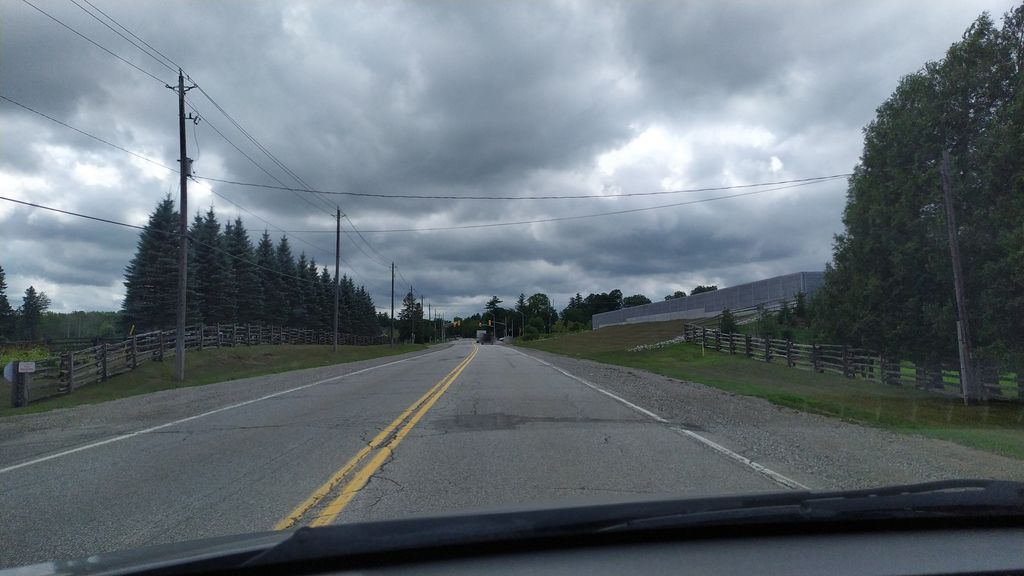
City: kitchener-waterloo